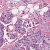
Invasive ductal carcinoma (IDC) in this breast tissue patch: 1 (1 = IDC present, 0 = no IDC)